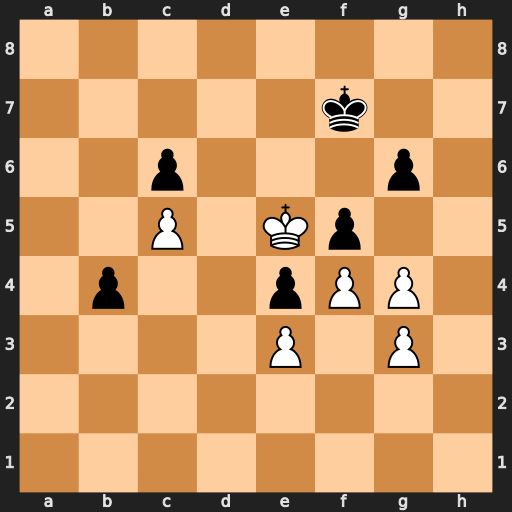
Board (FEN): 8/5k2/2p3p1/2P1Kp2/1p2pPP1/4P1P1/8/8
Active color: w
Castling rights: -
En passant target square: -
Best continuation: Kd4 b3 Kc3 b2 Kxb2